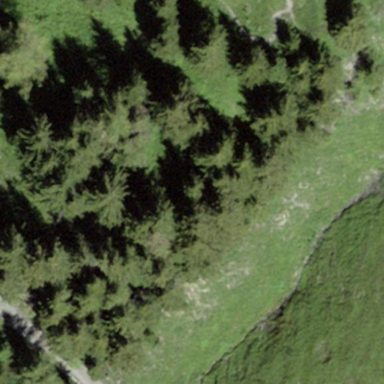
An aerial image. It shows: Beautiful woodland area.